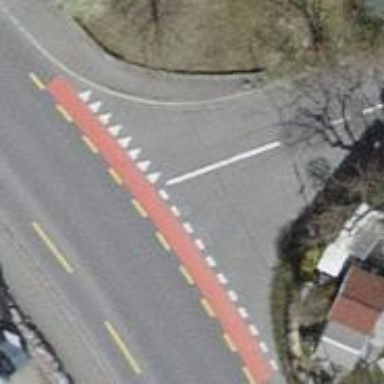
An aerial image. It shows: Road with "give way" sign.